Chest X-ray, PA view. Patient: 27 years old, sex M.
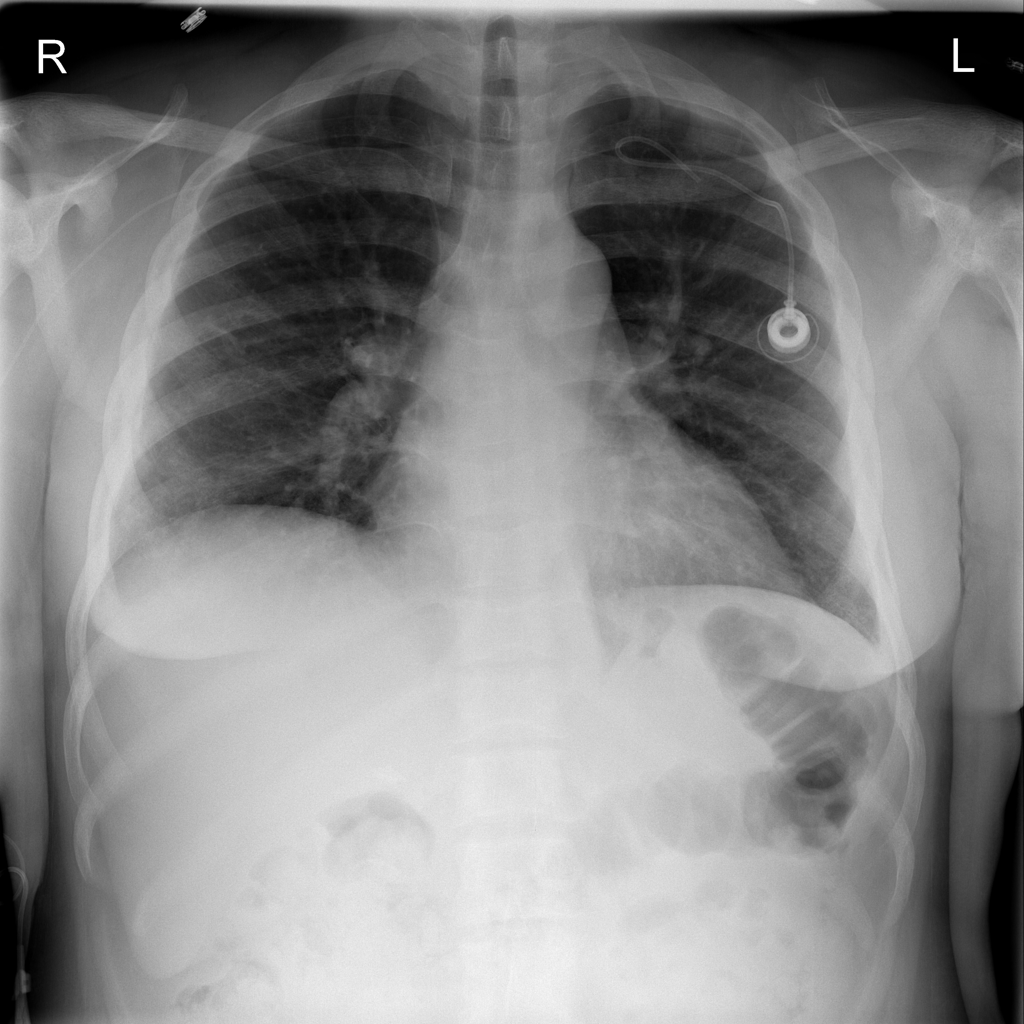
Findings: Atelectasis, Fibrosis